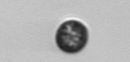
Label: Dinophyceae